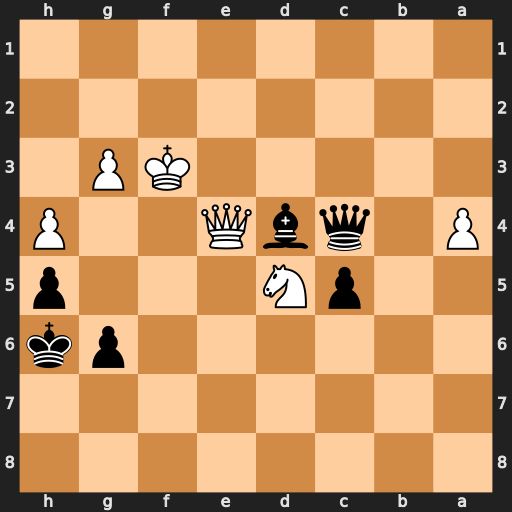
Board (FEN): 8/8/6pk/2pN3p/P1qbQ2P/5KP1/8/8
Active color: b
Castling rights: -
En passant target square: -
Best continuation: Qf1#